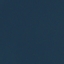
Label: SeaLake